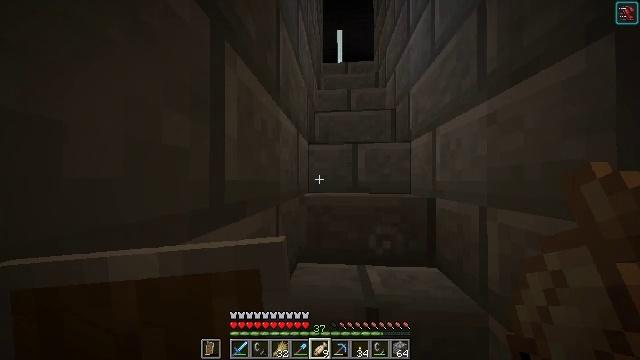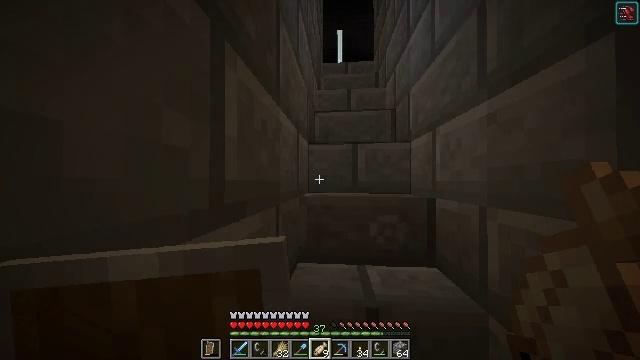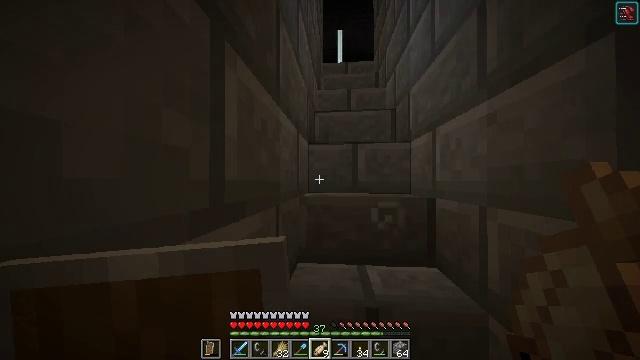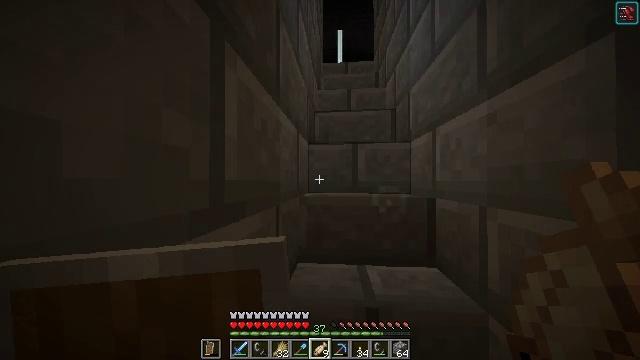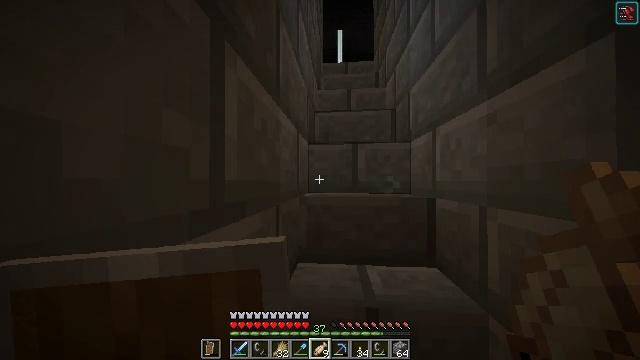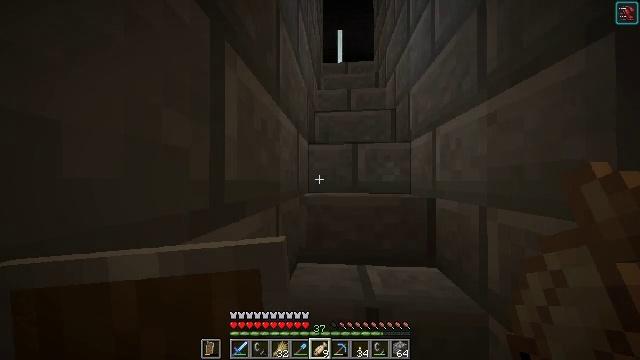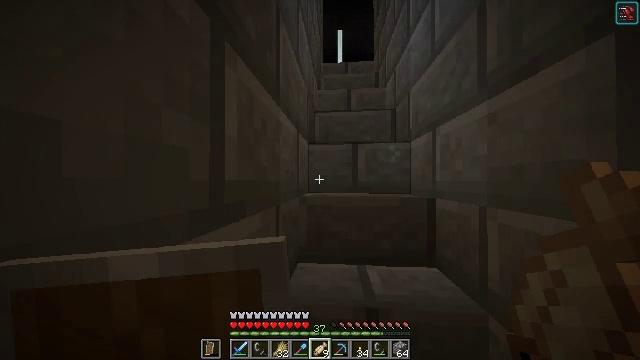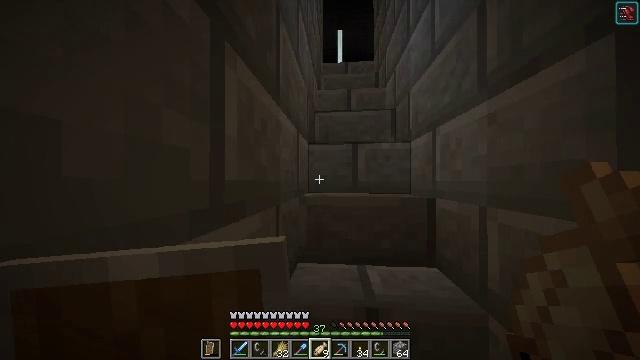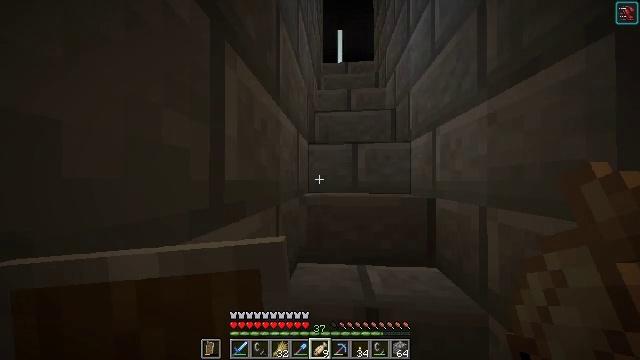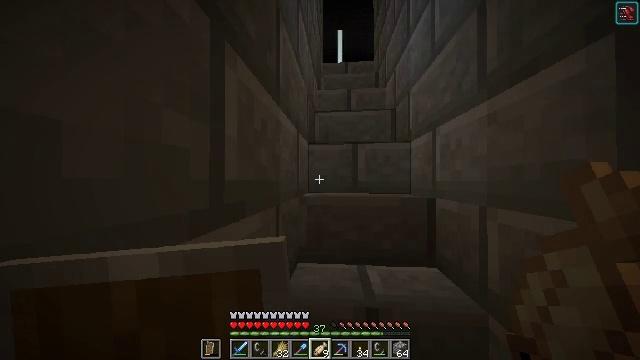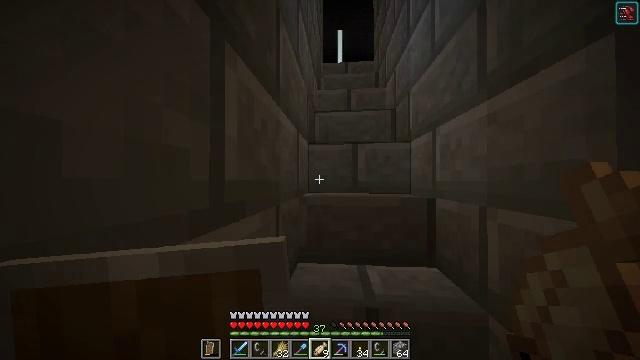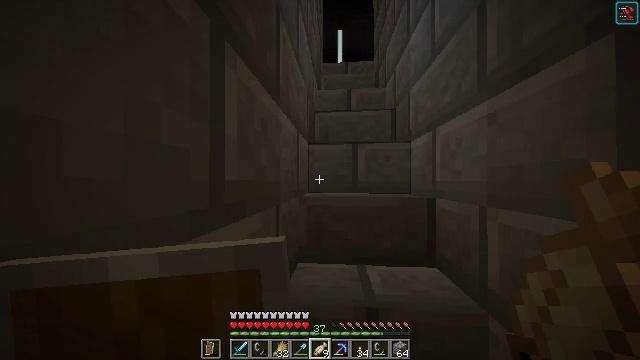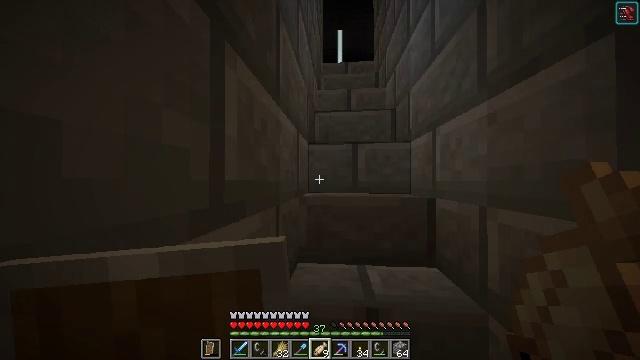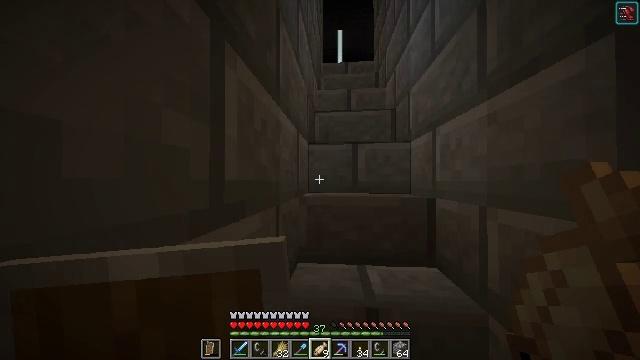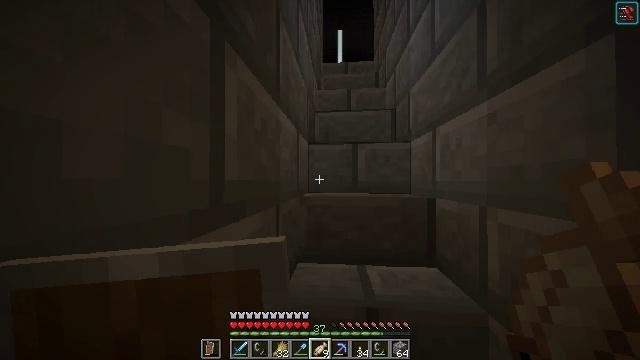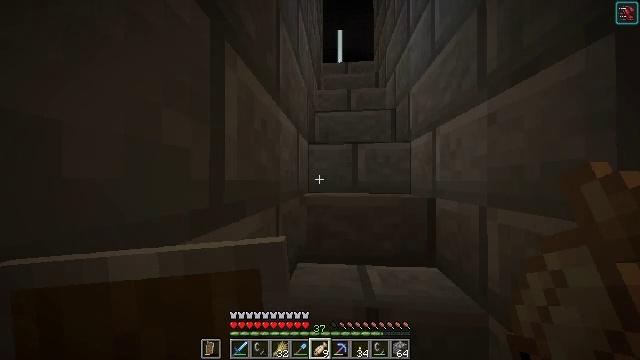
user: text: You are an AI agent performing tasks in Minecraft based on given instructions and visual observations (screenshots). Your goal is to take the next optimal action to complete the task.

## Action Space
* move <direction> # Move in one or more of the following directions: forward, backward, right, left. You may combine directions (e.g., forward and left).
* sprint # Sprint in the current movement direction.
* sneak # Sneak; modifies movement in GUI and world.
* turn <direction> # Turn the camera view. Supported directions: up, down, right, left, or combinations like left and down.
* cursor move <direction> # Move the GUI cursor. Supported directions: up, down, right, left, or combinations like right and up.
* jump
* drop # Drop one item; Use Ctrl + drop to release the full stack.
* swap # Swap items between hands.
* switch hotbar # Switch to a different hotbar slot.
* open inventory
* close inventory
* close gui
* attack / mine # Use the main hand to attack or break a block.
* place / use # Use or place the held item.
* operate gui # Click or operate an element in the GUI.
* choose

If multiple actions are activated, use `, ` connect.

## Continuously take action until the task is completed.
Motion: motion action
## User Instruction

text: Use the crafting table to create polished blackstone.
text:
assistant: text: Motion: no_op
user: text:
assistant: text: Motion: no_op
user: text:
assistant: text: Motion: no_op
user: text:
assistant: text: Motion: no_op
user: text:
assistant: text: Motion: no_op
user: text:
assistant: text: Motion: no_op
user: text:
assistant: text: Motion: no_op
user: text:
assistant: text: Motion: no_op
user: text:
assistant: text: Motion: no_op
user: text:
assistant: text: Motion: no_op
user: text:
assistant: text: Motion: no_op
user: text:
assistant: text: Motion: no_op
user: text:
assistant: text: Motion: no_op
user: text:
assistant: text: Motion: no_op
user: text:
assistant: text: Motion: no_op
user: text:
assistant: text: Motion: no_op
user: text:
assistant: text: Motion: no_op
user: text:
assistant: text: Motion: no_op
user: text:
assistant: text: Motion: no_op
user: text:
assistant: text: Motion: no_op
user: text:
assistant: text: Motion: no_op
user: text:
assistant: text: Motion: no_op
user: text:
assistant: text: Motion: no_op
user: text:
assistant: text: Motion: no_op
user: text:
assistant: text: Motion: no_op
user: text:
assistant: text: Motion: no_op
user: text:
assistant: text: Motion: no_op
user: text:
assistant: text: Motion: no_op
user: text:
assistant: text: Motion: no_op
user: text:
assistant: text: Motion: no_op